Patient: sex M, age 60
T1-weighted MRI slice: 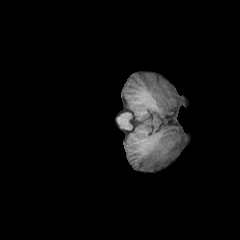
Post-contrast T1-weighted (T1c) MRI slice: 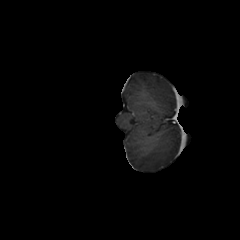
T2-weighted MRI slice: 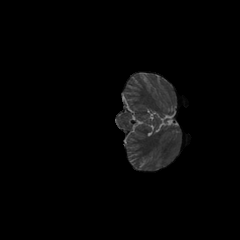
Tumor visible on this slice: no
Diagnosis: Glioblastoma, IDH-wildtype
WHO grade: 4